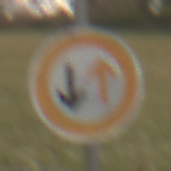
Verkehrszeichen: VorrangDesGegenverkehrs
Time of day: Midday
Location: Outdoor (Nature)
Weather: Overcast
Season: NotSpecified
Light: Natural